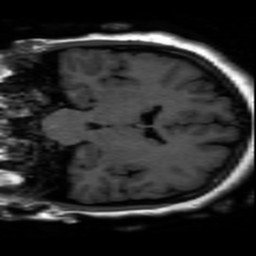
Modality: inplaneT1
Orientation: coronal
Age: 17
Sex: female
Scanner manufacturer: ge
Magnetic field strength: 3 T
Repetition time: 2.5 s
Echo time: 0.02513 s